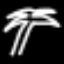
Label: palm tree